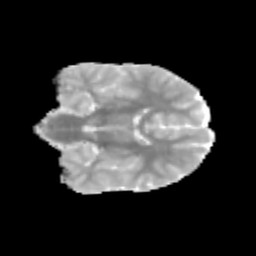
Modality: MD
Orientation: coronal
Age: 9
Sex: male
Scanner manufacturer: siemens
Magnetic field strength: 3 T
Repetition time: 3.8 s
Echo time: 0.07 s